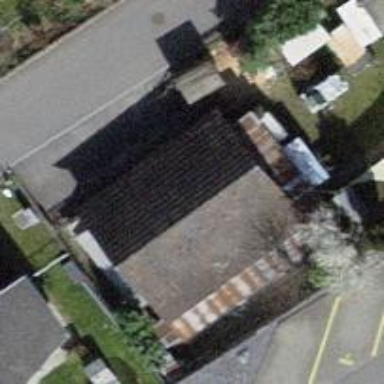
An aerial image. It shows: Shed building.